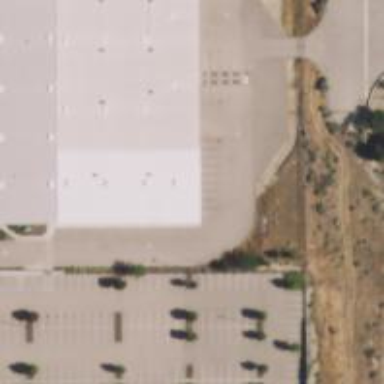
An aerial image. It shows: Warehouse that also serves as post depot.